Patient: sex F, age 62
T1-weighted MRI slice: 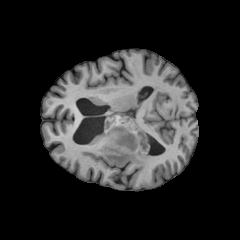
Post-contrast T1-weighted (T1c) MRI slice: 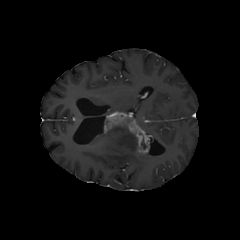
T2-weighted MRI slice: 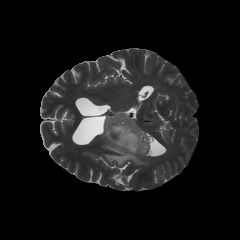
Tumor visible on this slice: yes
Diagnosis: Glioblastoma, IDH-wildtype
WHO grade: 4